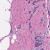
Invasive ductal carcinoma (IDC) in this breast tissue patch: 0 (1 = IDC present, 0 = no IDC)